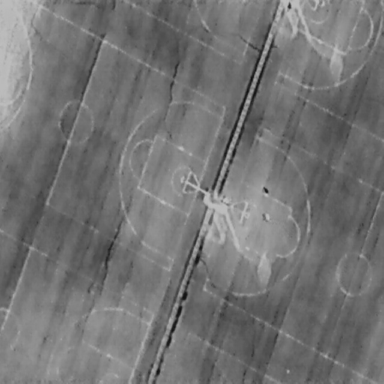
There are two People in the infrared image.